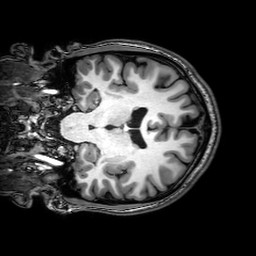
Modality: T1w
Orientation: coronal
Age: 20
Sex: male
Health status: healthy
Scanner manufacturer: philips
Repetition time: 0.00815 s
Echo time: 0.00374 s